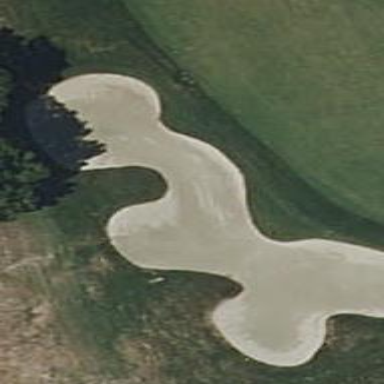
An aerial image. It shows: Golf bunker filled with natural sand.